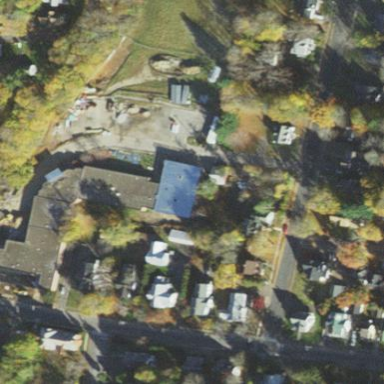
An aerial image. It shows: School.